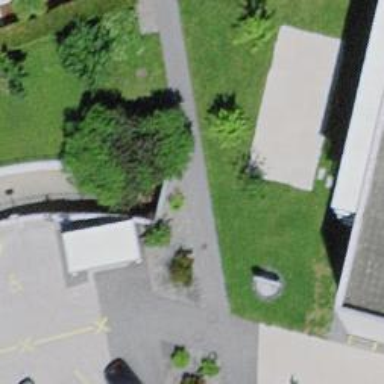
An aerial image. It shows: Parking entrance.